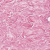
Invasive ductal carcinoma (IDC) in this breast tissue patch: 0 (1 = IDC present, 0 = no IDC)